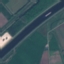
Land use / land cover class: River